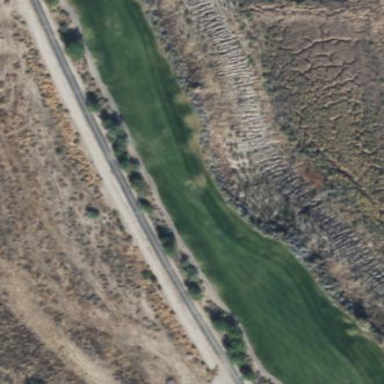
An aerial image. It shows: Rough area on grassy golf course.